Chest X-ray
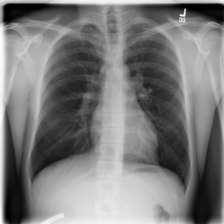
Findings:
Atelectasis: negative
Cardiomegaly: negative
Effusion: negative
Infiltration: negative
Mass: negative
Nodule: negative
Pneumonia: negative
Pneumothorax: negative
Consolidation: negative
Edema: negative
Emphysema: negative
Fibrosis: negative
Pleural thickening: negative
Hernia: negative